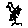
Label: bird